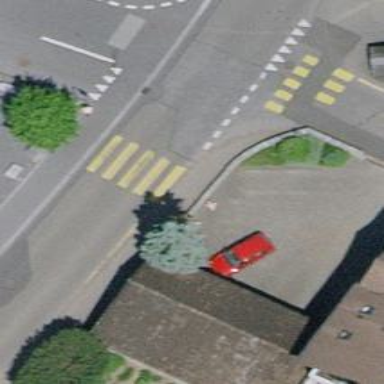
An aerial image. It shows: Uncontrolled zebra crossing on the road.